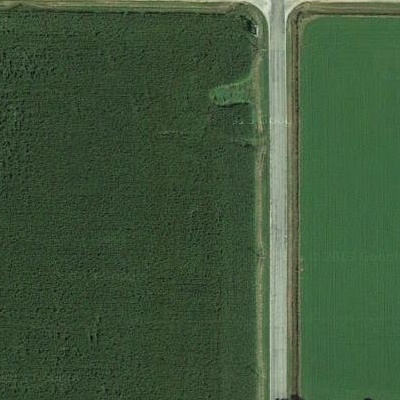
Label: Field